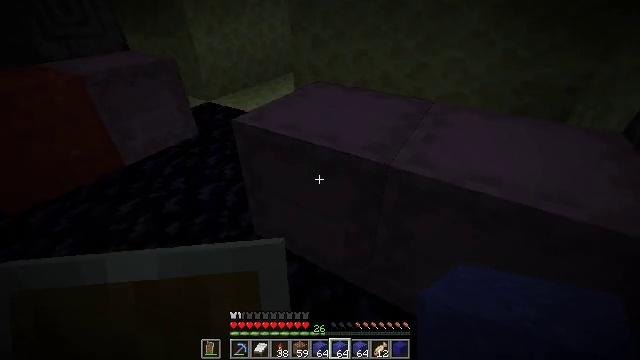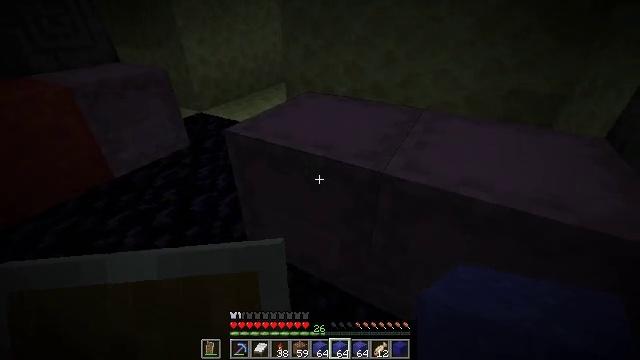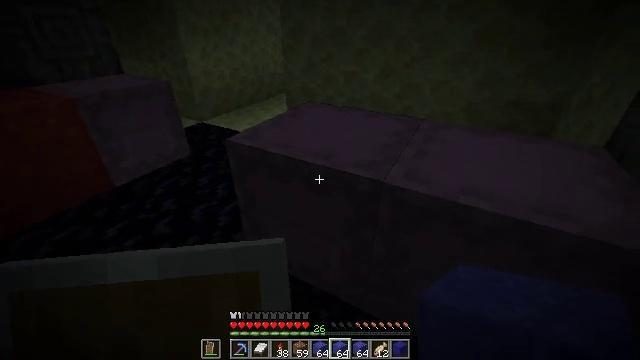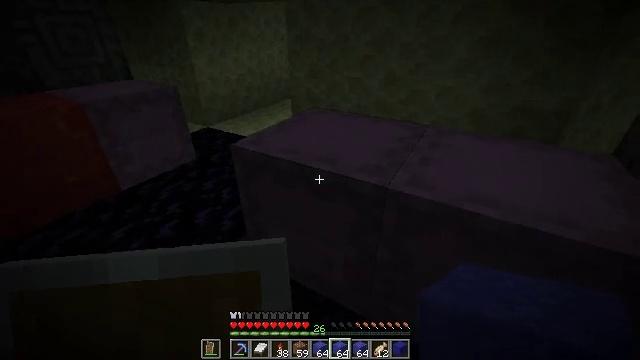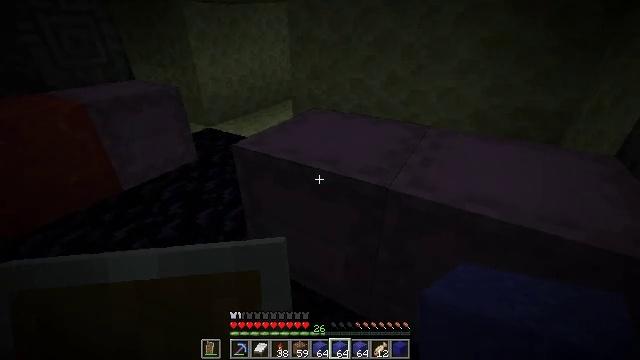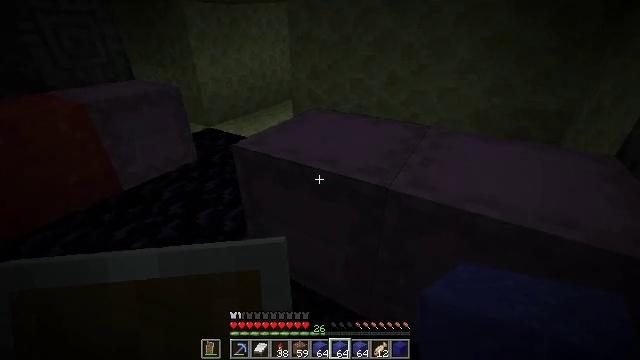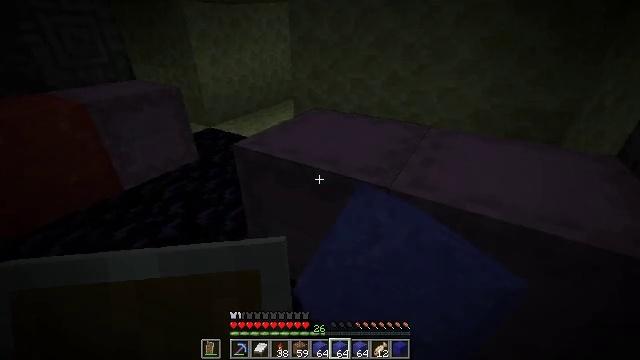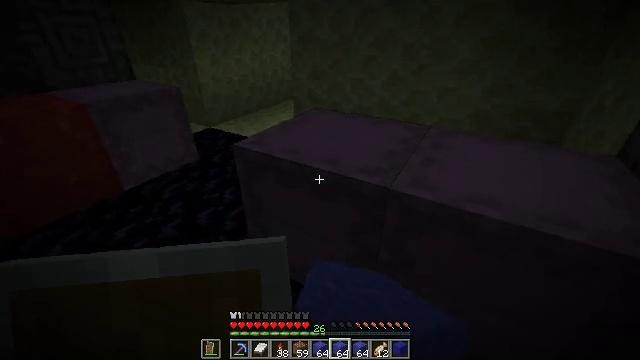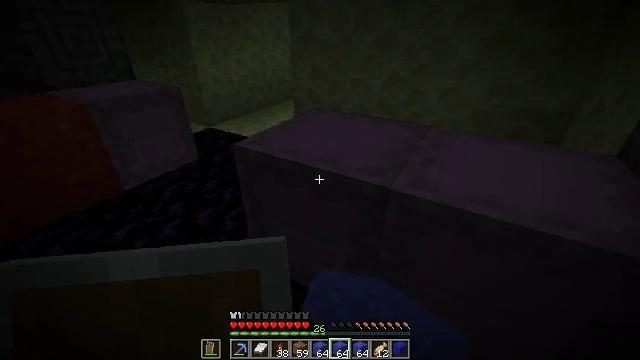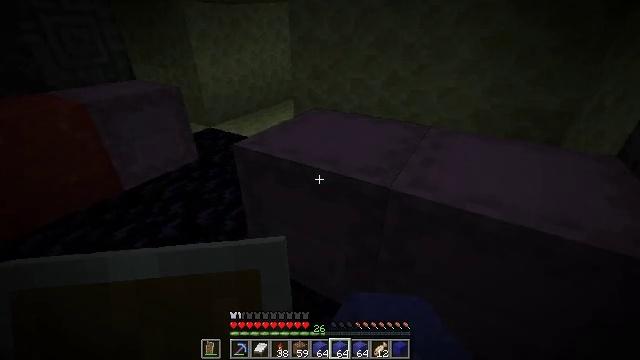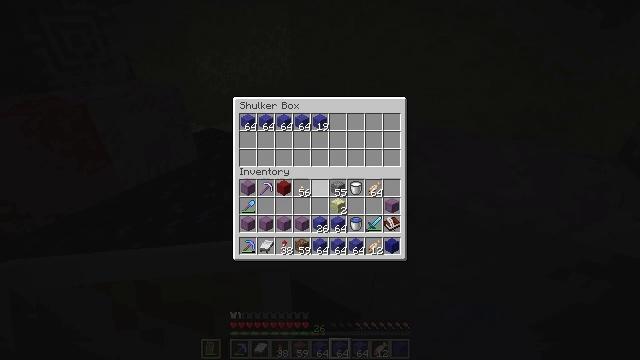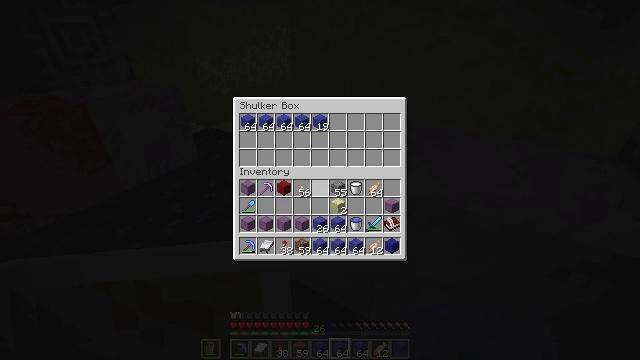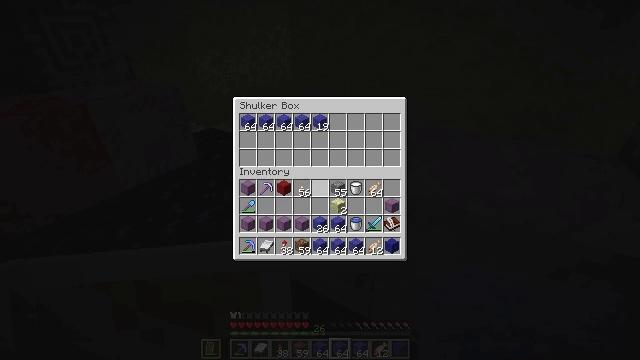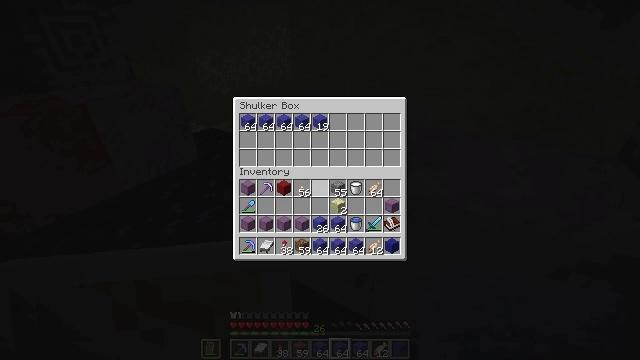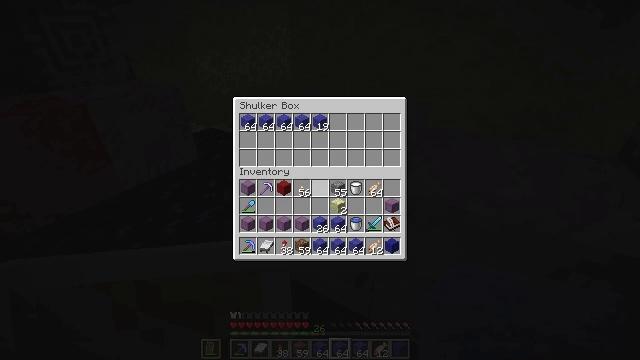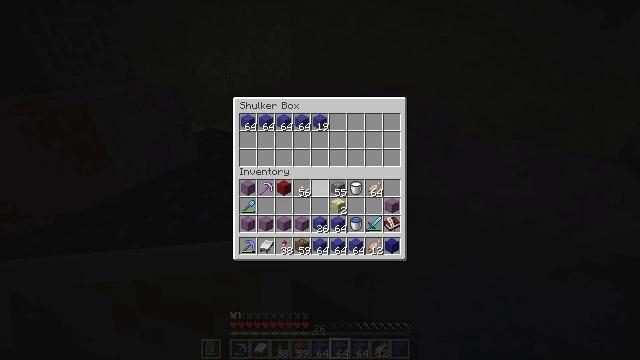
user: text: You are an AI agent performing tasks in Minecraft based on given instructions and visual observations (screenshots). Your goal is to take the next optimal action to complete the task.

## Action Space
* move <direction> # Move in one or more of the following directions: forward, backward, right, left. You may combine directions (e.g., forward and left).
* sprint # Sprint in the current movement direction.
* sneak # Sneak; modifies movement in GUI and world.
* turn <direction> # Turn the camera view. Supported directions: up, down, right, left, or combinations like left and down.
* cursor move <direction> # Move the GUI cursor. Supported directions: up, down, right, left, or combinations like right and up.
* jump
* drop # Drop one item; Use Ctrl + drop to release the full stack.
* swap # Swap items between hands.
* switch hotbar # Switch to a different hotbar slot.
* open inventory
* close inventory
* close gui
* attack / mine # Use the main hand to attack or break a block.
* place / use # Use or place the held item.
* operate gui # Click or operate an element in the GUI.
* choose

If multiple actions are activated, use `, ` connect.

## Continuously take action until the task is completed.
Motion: motion action
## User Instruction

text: Mine the red concrete powder block.
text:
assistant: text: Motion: turn right and up
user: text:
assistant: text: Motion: turn up
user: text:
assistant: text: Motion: turn left and up
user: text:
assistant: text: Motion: no_op
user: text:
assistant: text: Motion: use / place
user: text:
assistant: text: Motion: use / place
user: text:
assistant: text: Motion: use / place
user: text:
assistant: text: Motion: no_op
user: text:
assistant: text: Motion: no_op
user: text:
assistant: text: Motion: open gui
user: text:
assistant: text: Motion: no_op
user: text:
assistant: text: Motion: no_op
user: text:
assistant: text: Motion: no_op
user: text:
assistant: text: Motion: sneak
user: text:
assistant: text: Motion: sneak
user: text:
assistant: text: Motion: sneak, cursor move right
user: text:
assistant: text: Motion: sneak, cursor move right and down
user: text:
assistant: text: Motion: sneak, cursor move right and down
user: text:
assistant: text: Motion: sneak
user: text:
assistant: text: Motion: sneak, cursor move down
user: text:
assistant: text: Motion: sneak
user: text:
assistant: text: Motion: sneak
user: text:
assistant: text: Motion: sneak, cursor move left
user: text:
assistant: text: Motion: sneak
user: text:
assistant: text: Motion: sneak
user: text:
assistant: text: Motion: sneak
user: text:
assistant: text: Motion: sneak
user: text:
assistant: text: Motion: sneak, choose
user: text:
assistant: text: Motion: sneak, choose
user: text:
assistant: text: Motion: sneak, cursor move left